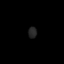
Tissue: lung
Cell type: Epithelial cells
Senescence score: 0.2435
Nuclear area (px): 95
Mean DAPI intensity: 36.811